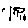
Label: circle